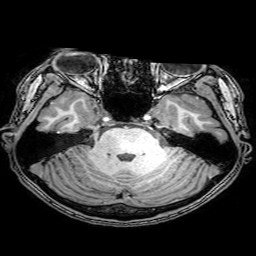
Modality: T1w
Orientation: coronal
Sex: female
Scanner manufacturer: philips
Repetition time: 0.008196 s
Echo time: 0.00375 s